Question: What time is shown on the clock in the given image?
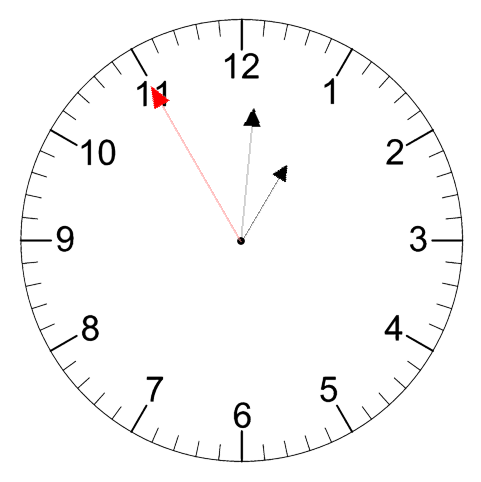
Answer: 01:00:55